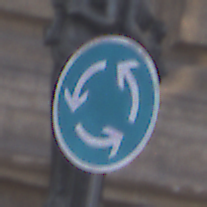
Verkehrszeichen: Kreisverkehr
Umgebung: Outdoor, Urban
Tageszeit: SunriseSunset
Wetter: PartlyCloudy
Licht: Natural
Jahreszeit: NotSpecified
Kontrast: LowContrast